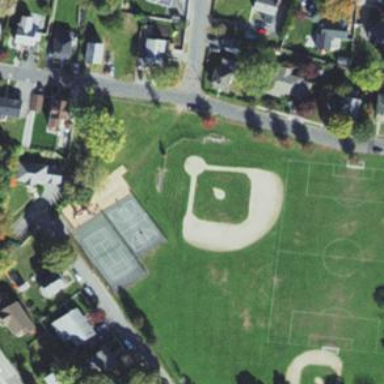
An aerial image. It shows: Baseball pitch for leisure land.